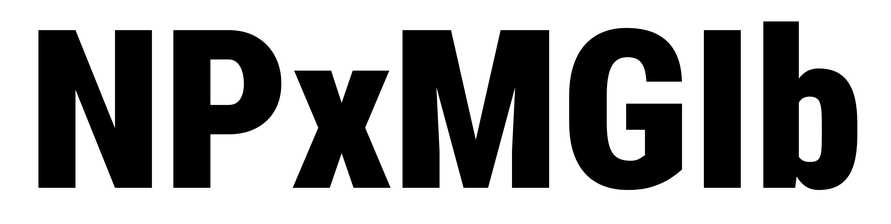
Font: Roboto_Condensed_Black